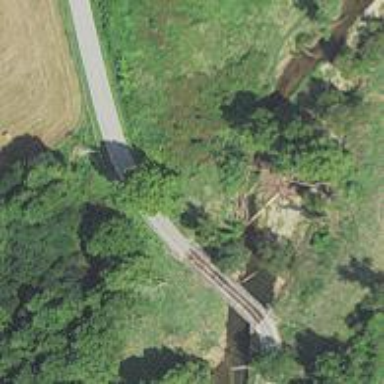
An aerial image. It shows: Truss bridge on residential road.